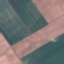
Label: AnnualCrop